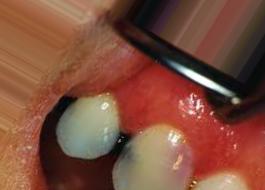
Condition: Tooth Discoloration